Question: I am writing a simple Shell for school assignment and stuck with a segmentation problem. Initially, my shell parses the user input to remove whitespaces and endofline character, and seperate the words inside the input line to store them in a 'char **args' array. I can seperate the words and can print them without any problem, but when storing the words into a 'char **args' array, and if argument number is greater than 1 and is odd, I get a segmentation error.
I know the problem is absurd, but I stuck with it. Please help me.
This is my parser code and the problem occurs in it:

'''
char **parseInput(char *input){
int idx = 0;
char **parsed = NULL;
int parsed_idx = 0;
while(input[idx]){
if(input[idx] == '
'){
break;
}
else if(input[idx] == ' '){
idx++;
}
else{
char *word = (char*) malloc(sizeof(char*));
int widx = 0; // Word index
word[widx] = input[idx];
idx++;
widx++;
while(input[idx] && input[idx] != '
' && input[idx] != ' '){
word = (char*)realloc(word, (widx+1)*sizeof(char*));
word[widx] = input[idx];
idx++;
widx++;
}
word = (char*)realloc(word, (widx+1)*sizeof(char*));
word[widx] = '';
printf("Word[%d] --> %s
", parsed_idx, word);
if(parsed == NULL){
parsed = (char**) malloc(sizeof(char**));
parsed[parsed_idx] = word;
parsed_idx++;
}else{
parsed = (char**) realloc(parsed, (parsed_idx+1)*sizeof(char**));
parsed[parsed_idx] = word;
parsed_idx++;
}
}
}
int i = 0;
while(parsed[i] != NULL){
printf("Parsed[%d] --> %s
", i, parsed[i]);
i++;
}
return parsed;
'''
}
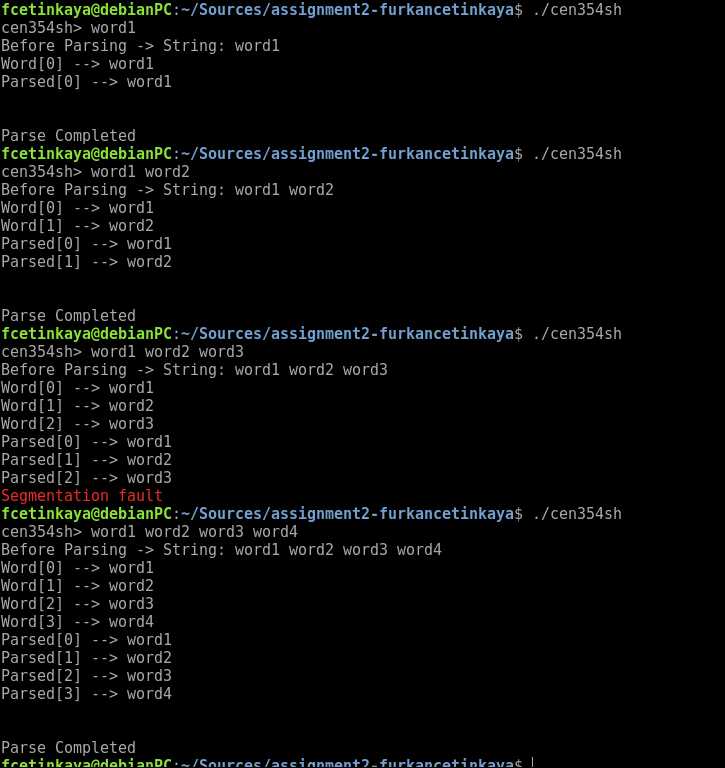
Answer: In your code you have the loop
'''
while(parsed[i] != NULL) { ... }
'''
The problem is that the code never sets any elements of 'parsed' to be a 'NULL' pointer.
That means the loop will go out of bounds, and you will have <URL>.
You need to explicitly set the last element of 'parsed' to be a 'NULL' pointer after you parsed the input:
'''
while(input[idx]){
// ...
}
parsed[parsed_idx] = NULL;
'''
---
On another couple of notes:
- Don't assign back to the same pointer you pass to <URL>. If 'realloc' fails it will return a 'NULL' pointer, but free the old memory. If you assign back to the pointer you will loose it and have a memory leak. You also need to be able to handle this case where 'realloc' fails.- A loop like'''
int i = 0;
while (parsed[i] != NULL)
{
// ...
i++;
}
'''
is almost exactly the same as'''
for (int i = 0; parsed[i] != NULL; i++)
{
// ...
}
'''
Please use a 'for' loop instead, it's usually easier to read and follow. Also for a 'for' loop the "index" variable ('i' in your code) will be in a separate scope, and not available outside of the loop. Tighter scope for variables leads to less possible problems.- In C you <URL>. If you forget to '#include <stdlib.h>' it could lead to hard to diagnose problems.